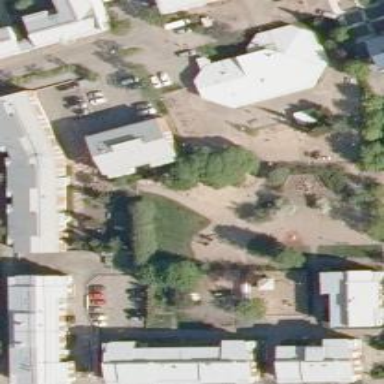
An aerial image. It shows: Kindergarten.